Interaction volume radius: 5 \u00c5
Interaction volume height: 10 \u00c5
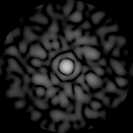
Disorder parameter: 0.8816